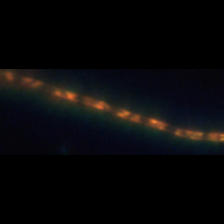
Taxon: Chaetoceros
Group: Diatoms